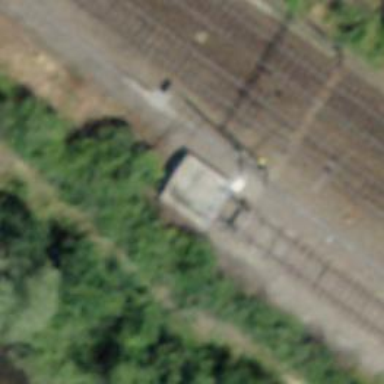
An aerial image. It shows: Rail yard with electrified rails and single track.